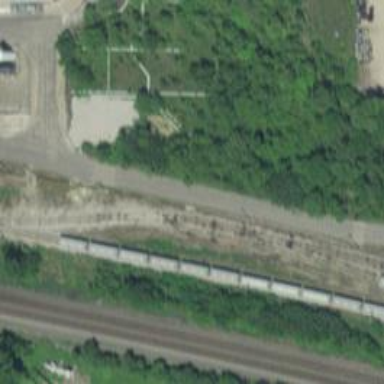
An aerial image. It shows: Abandoned railway.